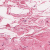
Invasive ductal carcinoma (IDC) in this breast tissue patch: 0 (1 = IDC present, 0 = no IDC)